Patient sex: M
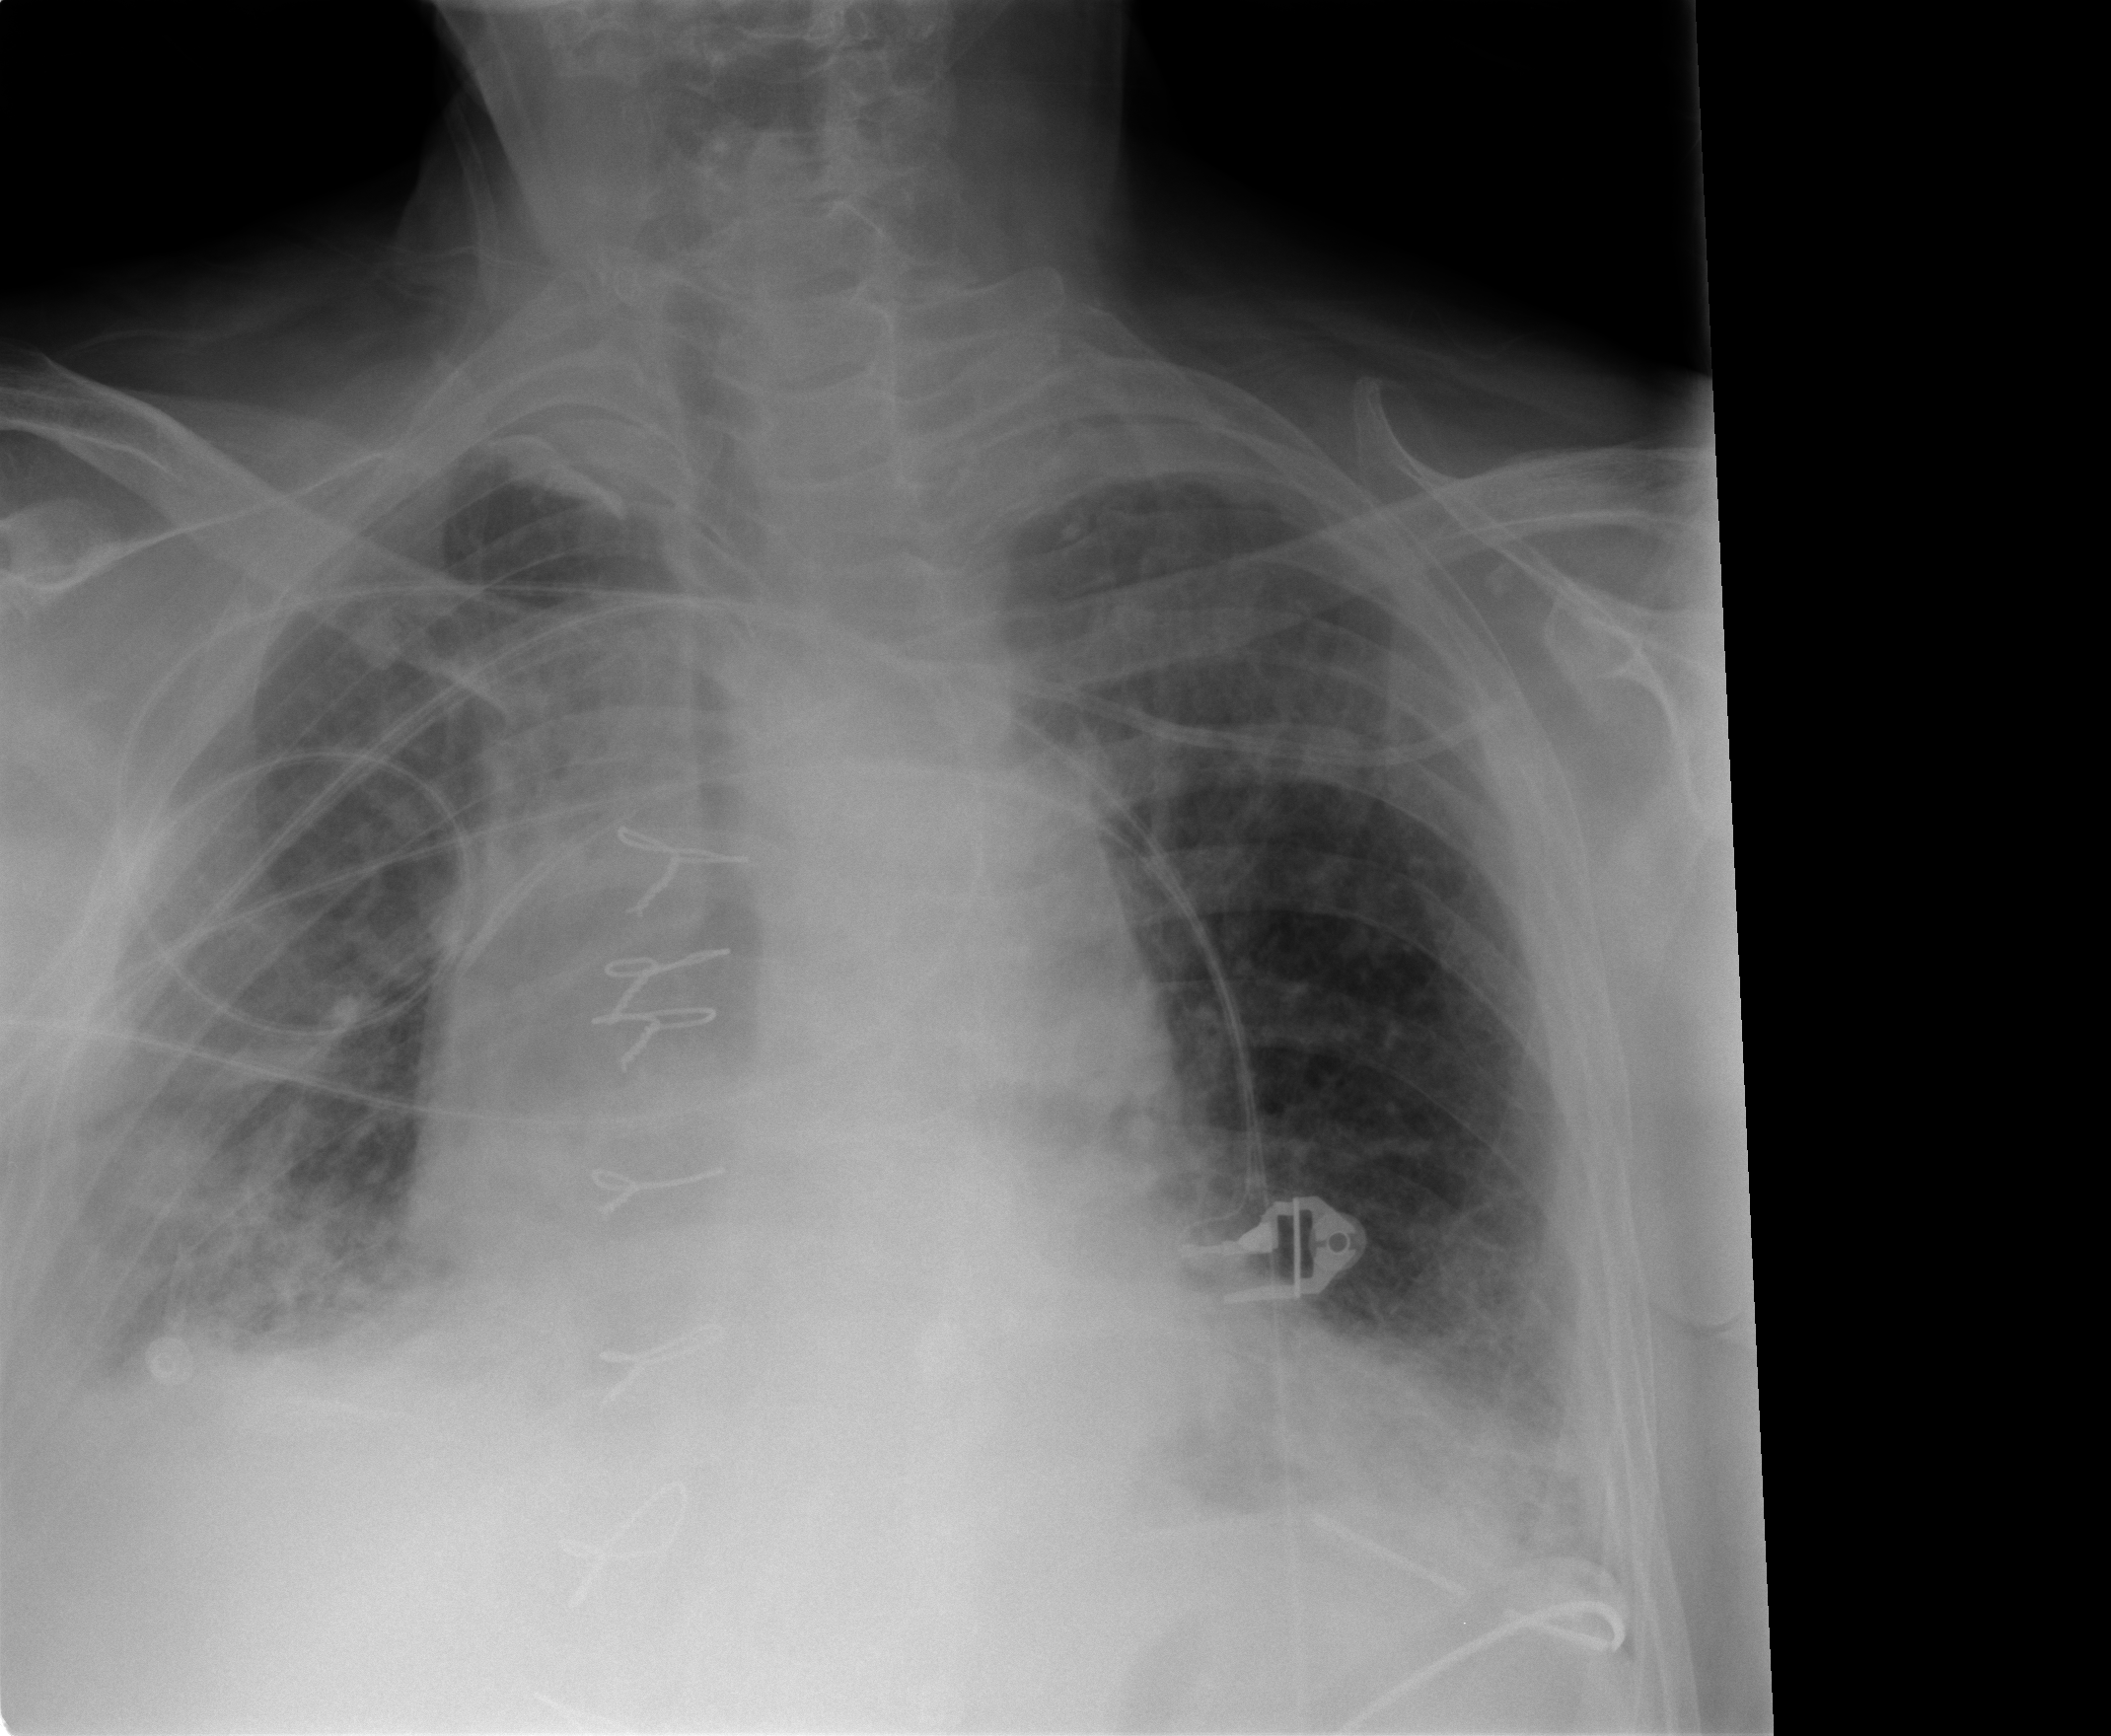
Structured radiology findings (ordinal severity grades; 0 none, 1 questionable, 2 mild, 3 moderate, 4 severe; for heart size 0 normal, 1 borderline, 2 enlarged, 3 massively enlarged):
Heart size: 1
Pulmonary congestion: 2
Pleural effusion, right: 2
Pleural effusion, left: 2
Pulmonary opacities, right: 3
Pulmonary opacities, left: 2
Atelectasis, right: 2
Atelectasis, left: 2